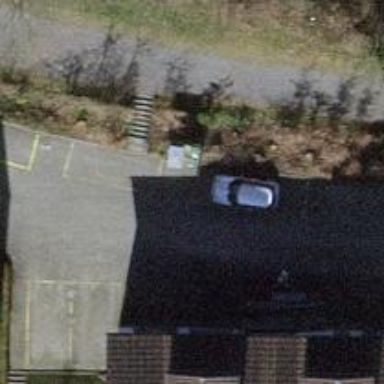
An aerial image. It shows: Set of steps on the road.